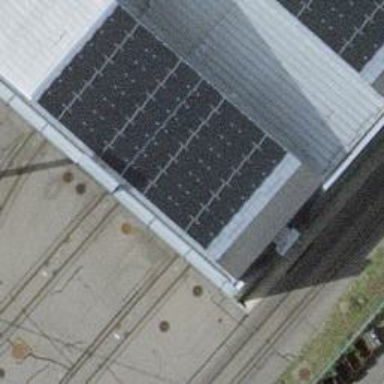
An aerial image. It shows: Solar photovoltaic panel generator.